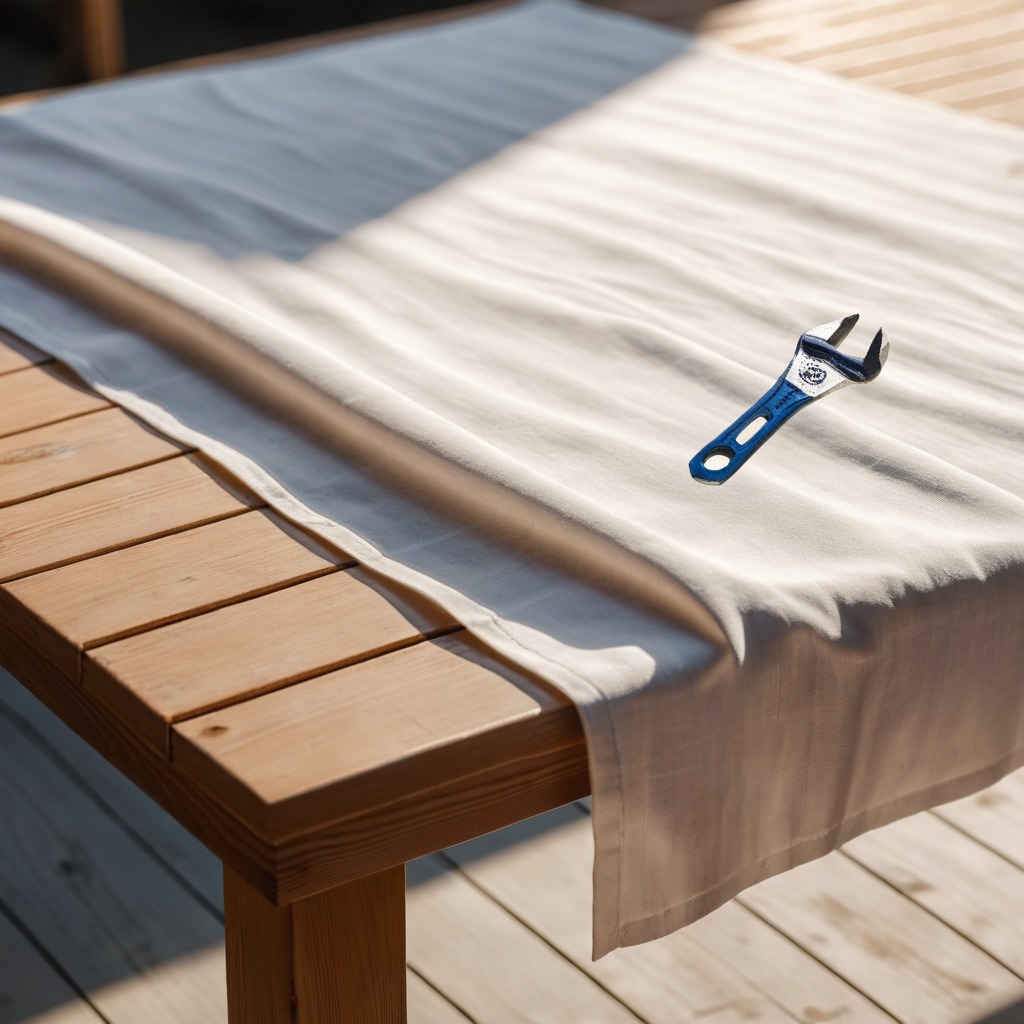
A wrench lies on a wooden table in an outdoor workshop during daytime bright natural light soft shadows worn but beneath the cloth